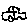
Label: car